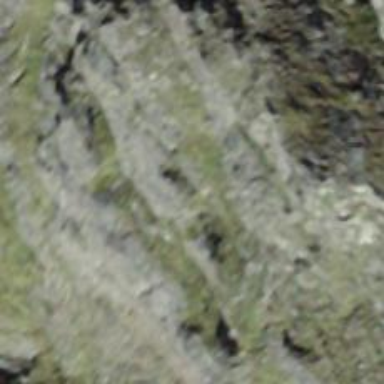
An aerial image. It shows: Natural cliff.